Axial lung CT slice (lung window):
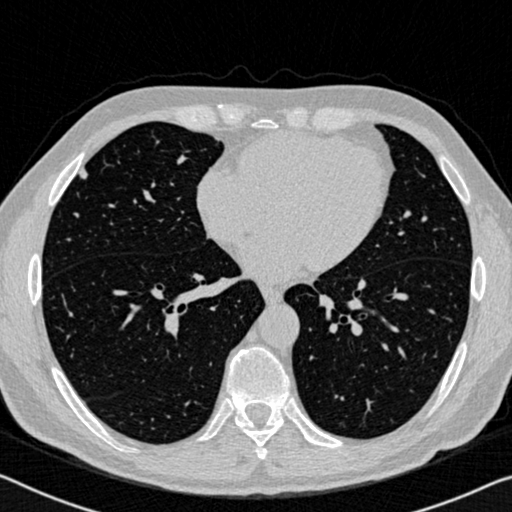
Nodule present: yes
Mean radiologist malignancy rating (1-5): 2.75